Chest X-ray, PA view. Patient: 61 years old, sex M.
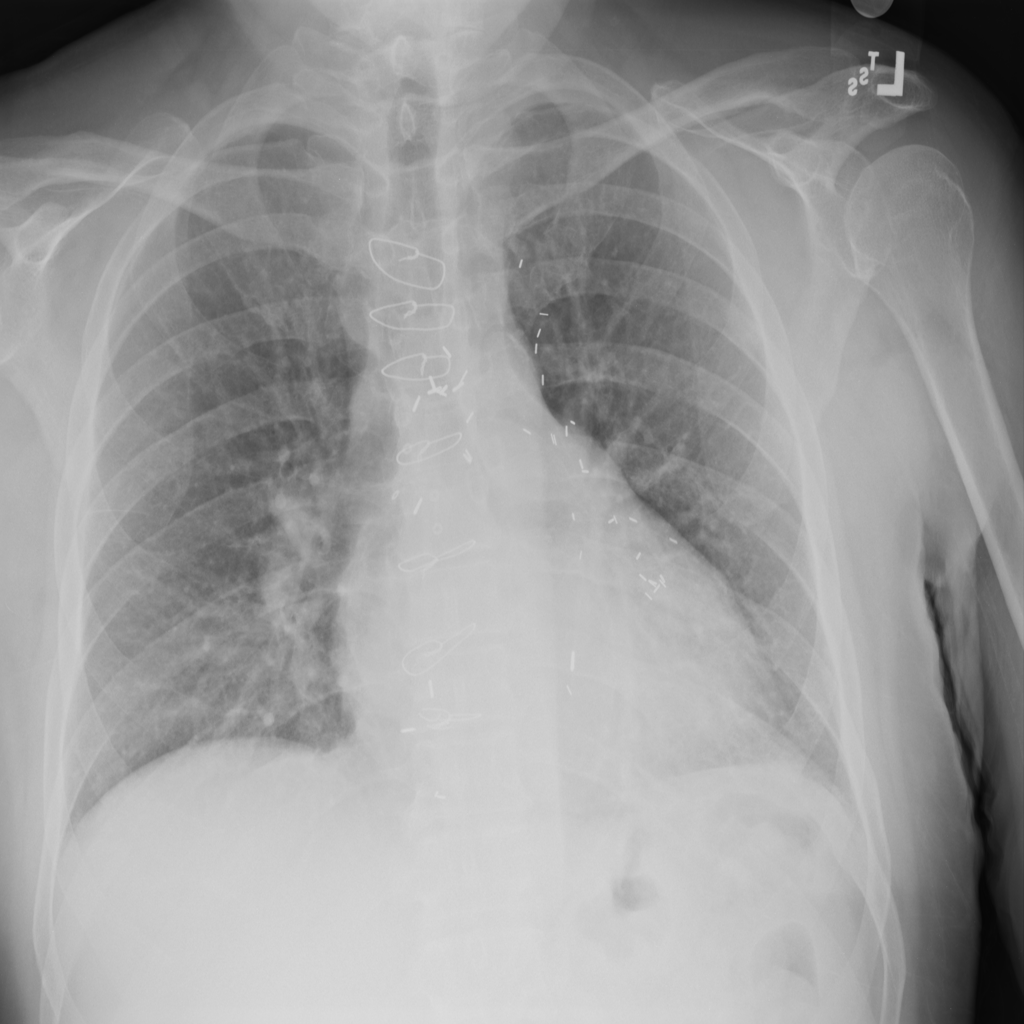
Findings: No Finding